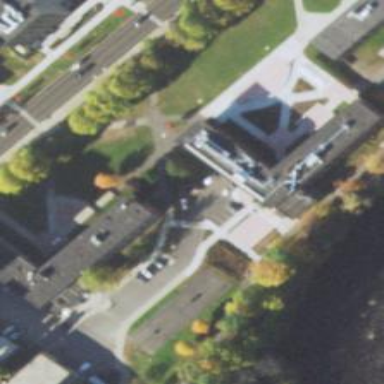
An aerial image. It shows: University building.